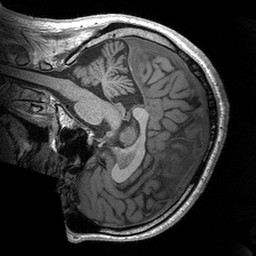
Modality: T1w
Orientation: sagittal
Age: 28
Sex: male
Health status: healthy
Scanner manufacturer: siemens
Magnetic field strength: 3 T
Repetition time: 2.53 s
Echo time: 0.00288 s